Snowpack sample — Snodgrass Mountain, Crested Butte, Colorado (2/4/25, 12:06 PM MST)
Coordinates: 38.923, -106.968
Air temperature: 35 °F
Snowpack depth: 80 cm
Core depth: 60 cm
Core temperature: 32 °F
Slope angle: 14°, slope face: 78°
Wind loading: low
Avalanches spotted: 0
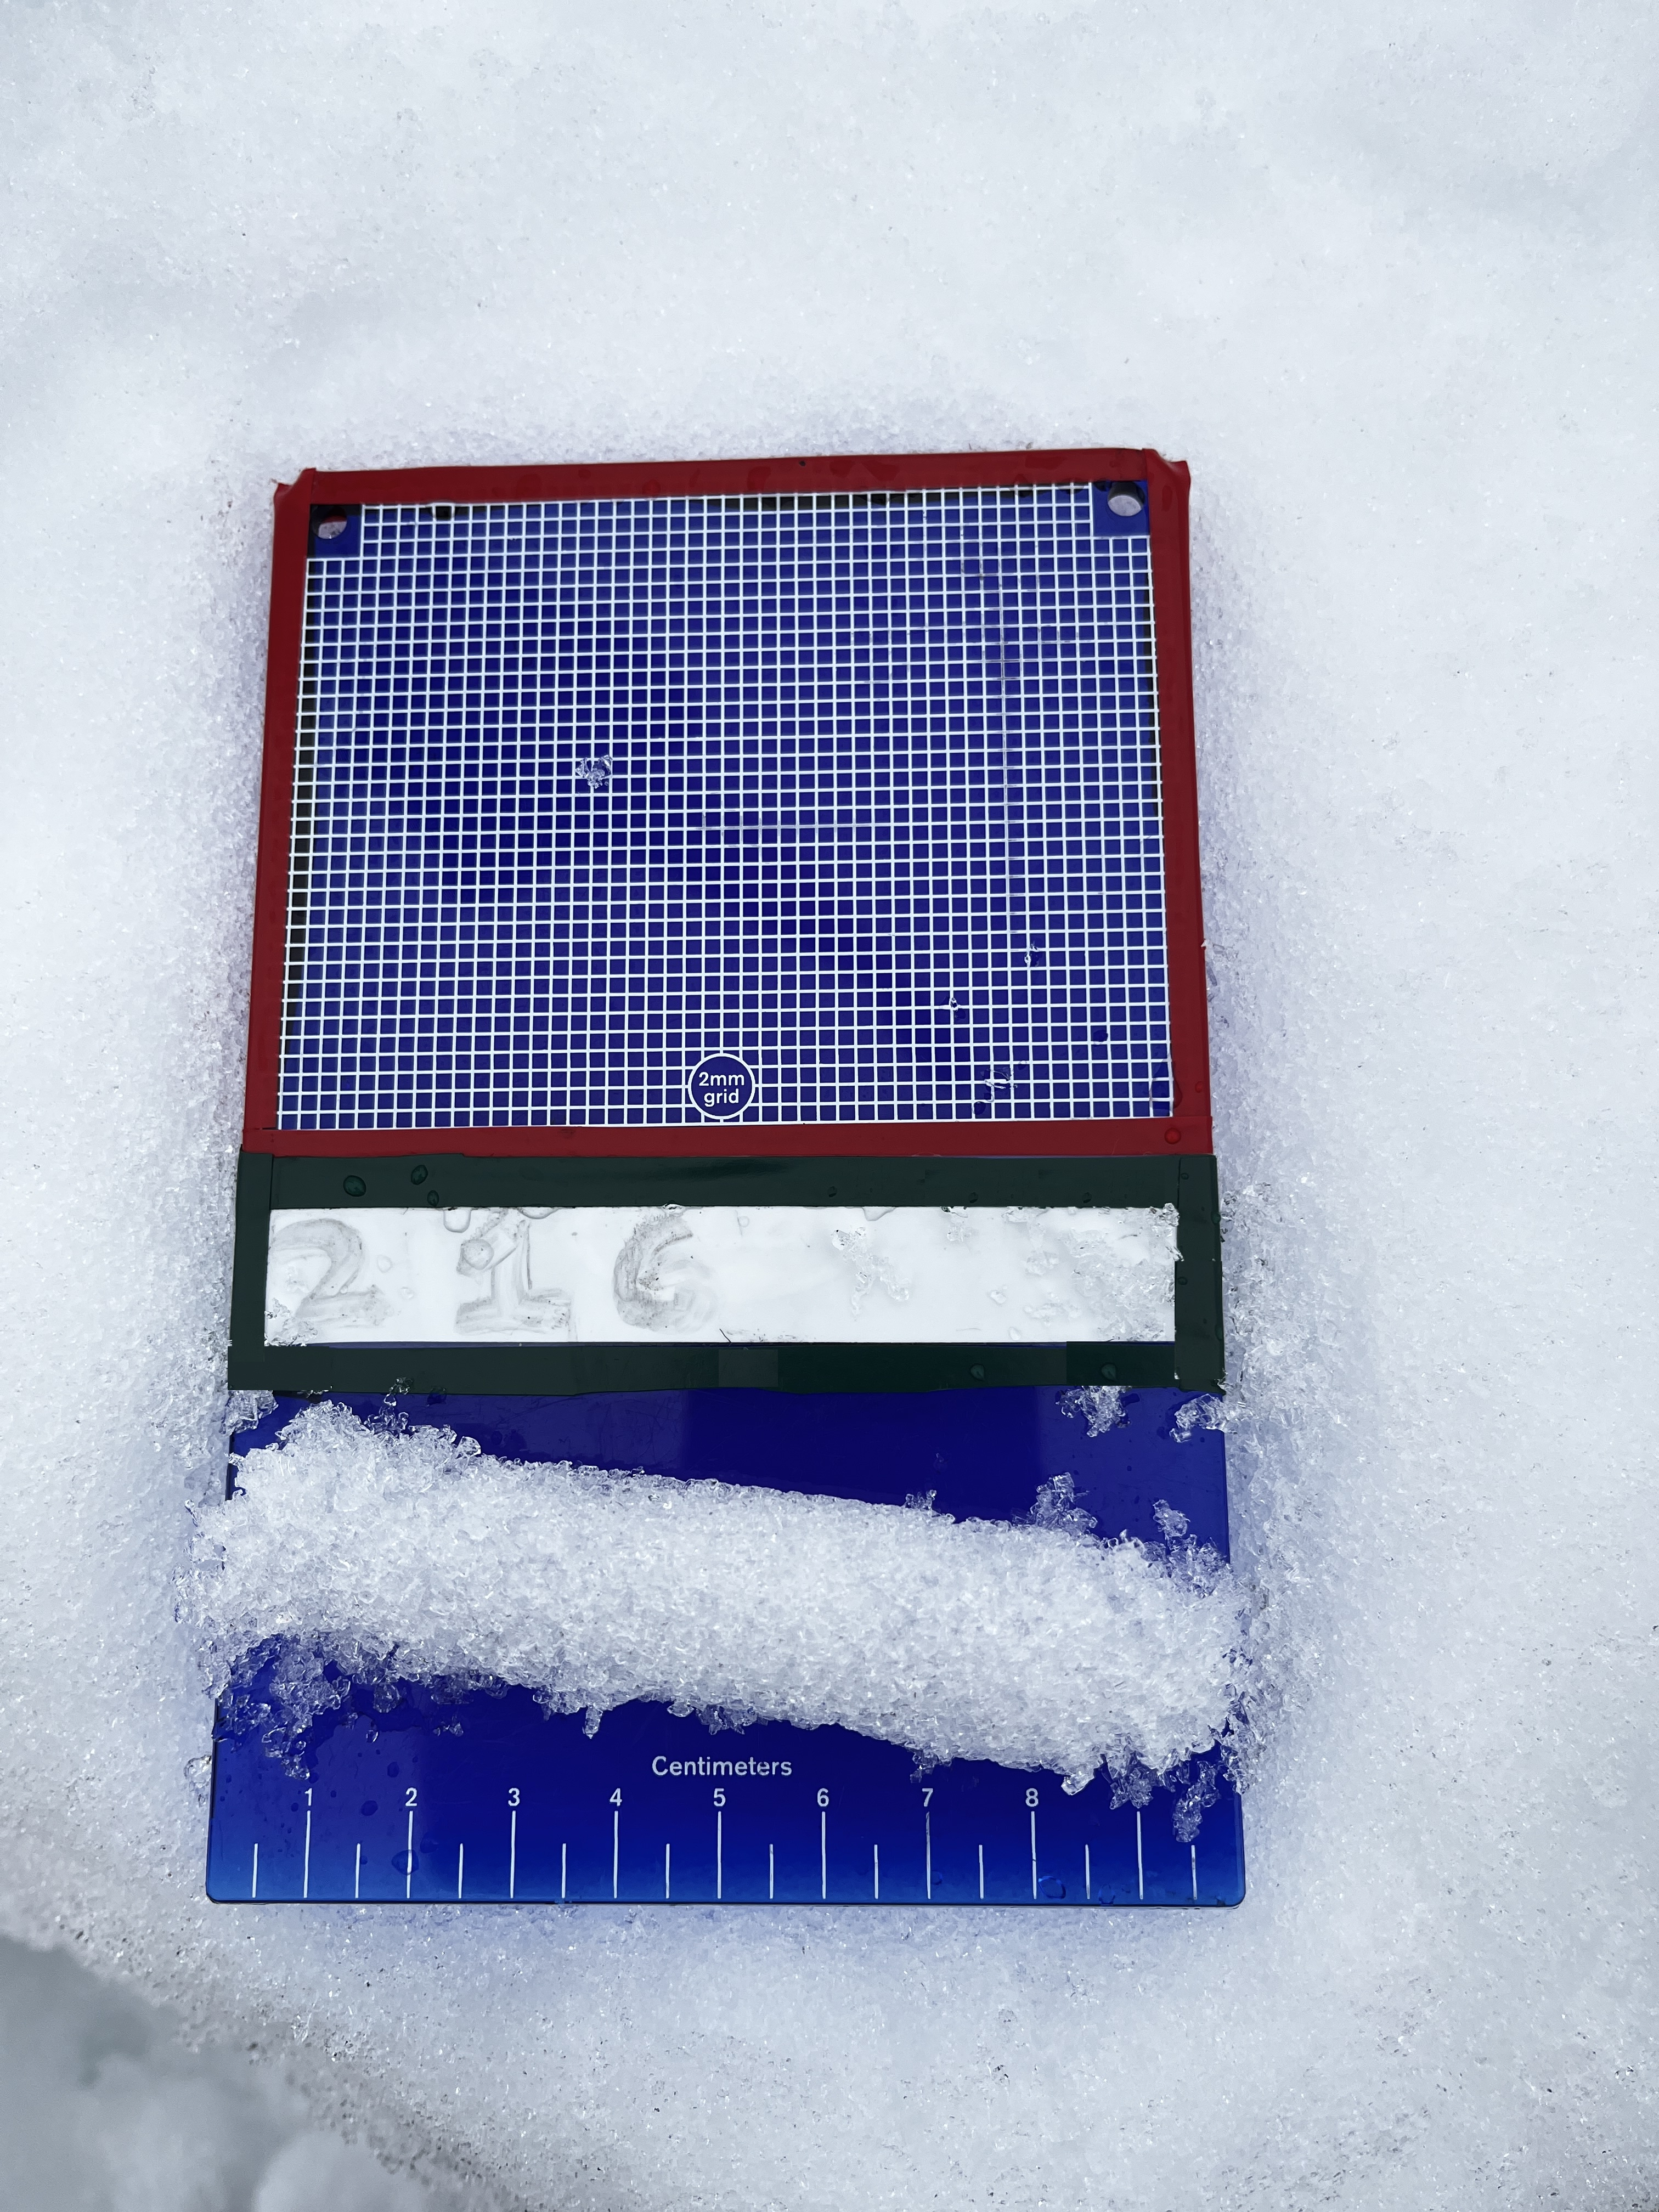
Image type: crystal_card
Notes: No avalanches nearby, unusually warm weather for the last month reported by residents, Collected 25 yards from treeline